Question: I have created a page action extension that uses a popup.html file. It used to work perfectly. When I click the icon it displays a small box with only the corner of the popup.html page visible. I set the body and html css height and width but had no luck of making the box bigger. I also moved the css onto another page called popup.css and added to the popup.html head.

Has anyone run into this issue?
Please help.
HTML:
'''
<html>
<head>
<script type="text/javascript" src="jquery.js"></script>
<script type="text/javascript" src="popup_script.js"></script>
<link href="popup.css" rel="stylesheet" type="text/css">
</head>
<body>
<ul>
<li id="all">All</li>
<li id="title">Name</li>
<li id="artist">Artist</li>
<li id="album">Album</li>
<li id="art">Artwork</li>
</ul>
<textarea id="info" type="text"></textarea>
</body>
</html>
'''
CSS:
'''
body {
font-family: arial;
font-size: 13pt;
margin: 0;
padding: 0;
color: #06477D;
}
ul {
list-style-type: none;
cursor: pointer;
padding: 0;
margin: 0;
}
li {
text-align: center;
padding: 5px 20px;
}
li:hover {
background: #06477D;
color: white;
}
textarea#info {
position: absolute;
}
'''
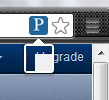
Answer: Look at this <URL>
It's seemed to be a Chrome bug. But it's fixed in Canary-Version. So I think it's just a temporary problem.